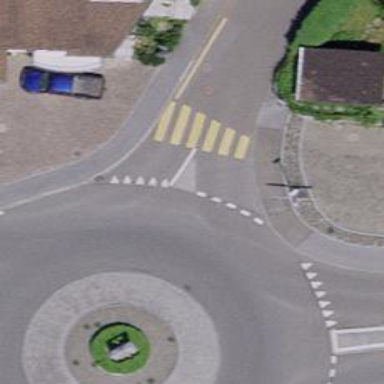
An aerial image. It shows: Uncontrolled zebra crossing on the road.